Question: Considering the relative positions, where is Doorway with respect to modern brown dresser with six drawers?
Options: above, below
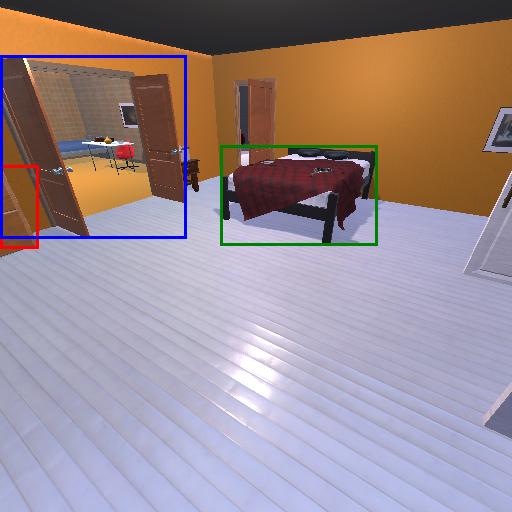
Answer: above